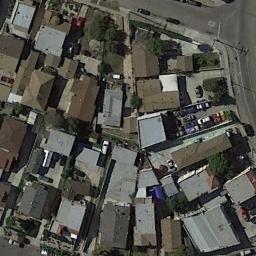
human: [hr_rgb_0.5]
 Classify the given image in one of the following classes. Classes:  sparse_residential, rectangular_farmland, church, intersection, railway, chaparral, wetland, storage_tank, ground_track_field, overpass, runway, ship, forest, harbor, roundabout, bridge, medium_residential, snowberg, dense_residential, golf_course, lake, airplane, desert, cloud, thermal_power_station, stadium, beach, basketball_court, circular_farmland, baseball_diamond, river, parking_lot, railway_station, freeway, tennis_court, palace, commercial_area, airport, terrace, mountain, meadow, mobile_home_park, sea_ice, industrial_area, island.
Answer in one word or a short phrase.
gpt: dense_residential